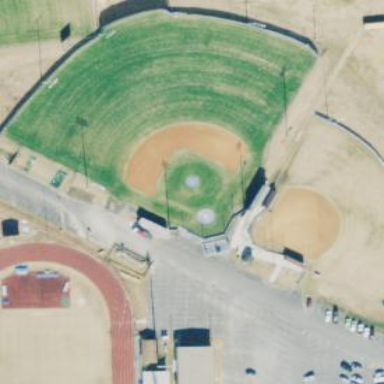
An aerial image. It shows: Baseball pitch for leisure land activities.